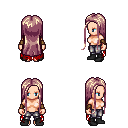
a pixel art fantasy rpg character, female body template, human, light skin, red tattered cape, metal pants, white blonde extra-long hairstyle, cloth bracers, black shoes, four views (front, back, left, right), 2x2 character sprite sheet, small pixel art, hard edges, no anti-aliasing